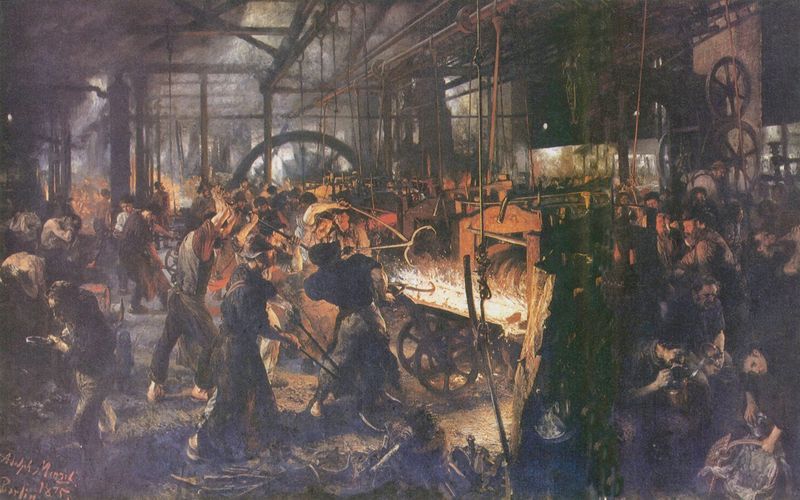
Titel: Eisenwalzwerk
Künstler: Adolph Menzel
Standort: Berlin
Institution: Alte Nationalgalerie
Schlagwörter: dunkel, feuer, gemälde, mann, wasser, frauen, impressionismus, menschen, bewegung, grau, hell, holz, licht, männer, orange, raum, schwarz, rot, alt, rauch, realismus, england, arbeit, genre, ofen, räder, genremalerei, naturalismus, arbeiterinnen, heiß, hitze, nebel, fabrik, moment, arbeiter, industrie, rad, wagen, laut, essen, korb, metall, menzel, halle, eisen, gusseisen, maschine, zangen, glut, kohle, technik, groß, gefahr, revolution, staub, handwerk, werkzeug, hammer, leid, gefährlich, müde, segen, industrialisierung, esse, adolph, armut, stahl, glühen, flüssig, erz, giessen, mühe, zange, dampfmaschine, maschinen, werk, stahlwerk, fabrikhalle, betrieb, fortschritt, funken, adolf menzel, werkzeuge, adolph menzel, fluch, glühend, werke, industrielle revolution, giesserei, walze, werkhalle, walzwerk, zeche, industriearbeit, eisenwalzwerk, manchester, apolph, arbeitsklasse, aschinen, feuerwalze, feuerwalzwerk, geißerei, industrille revolution, maschinene, ofenb, proleatrier, von menzel, stahlzangen, glüt, arbeitsbedingungen, schmiden